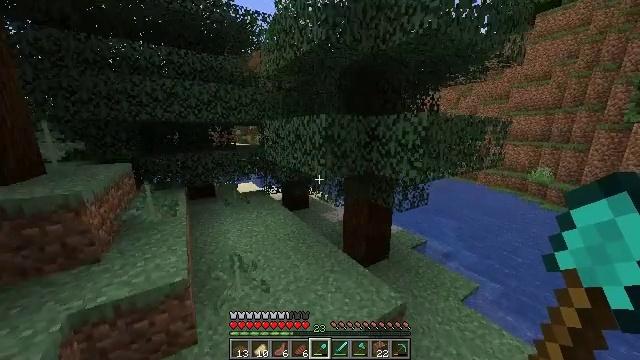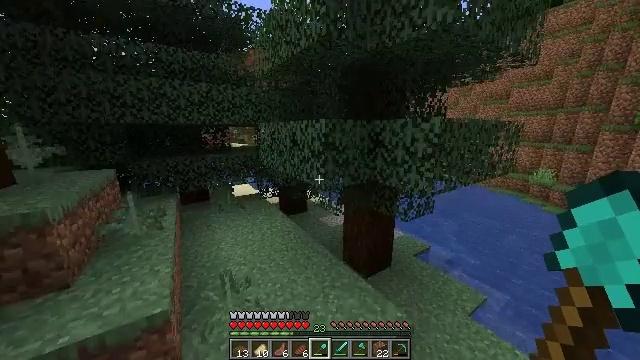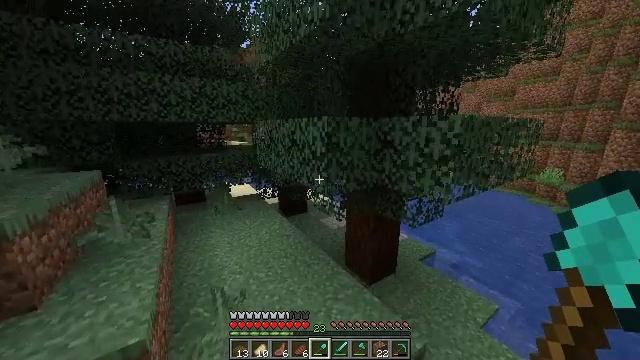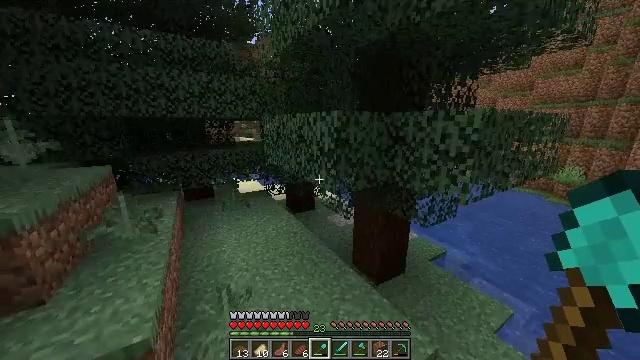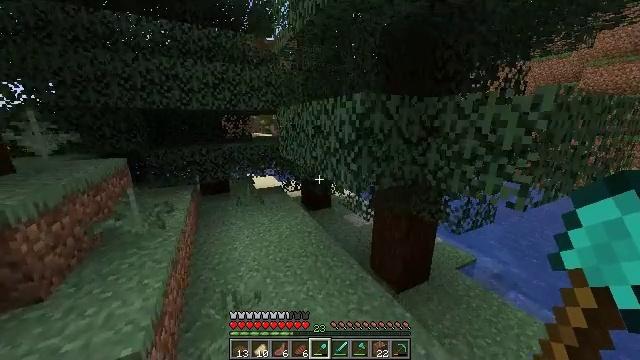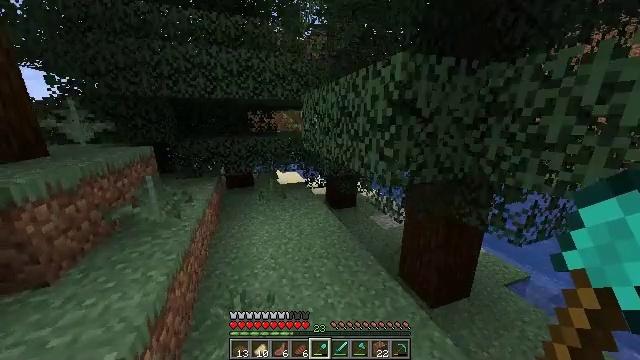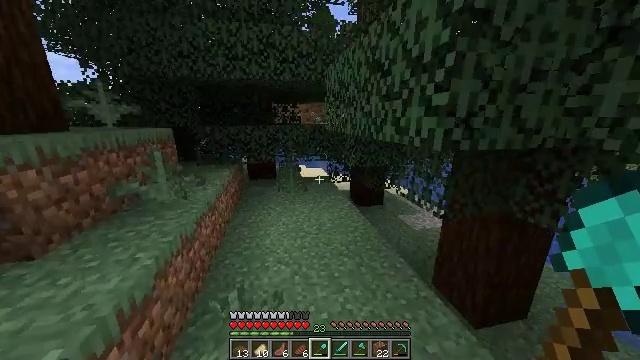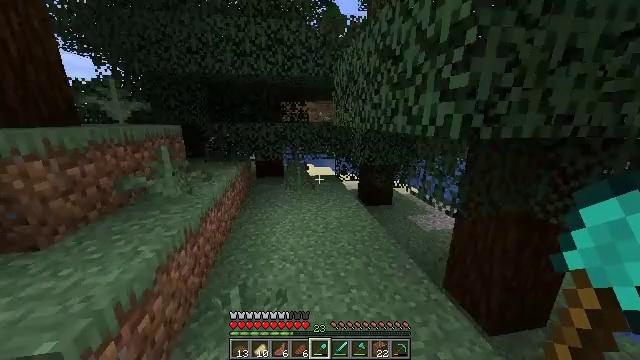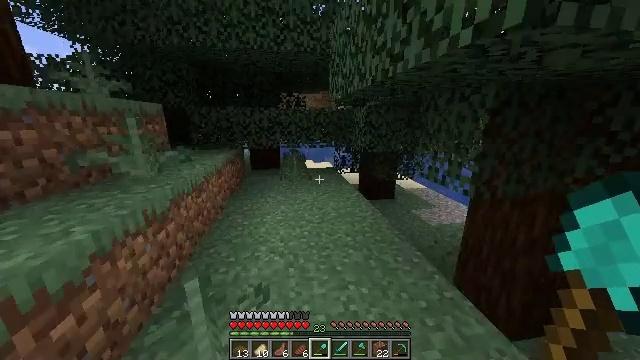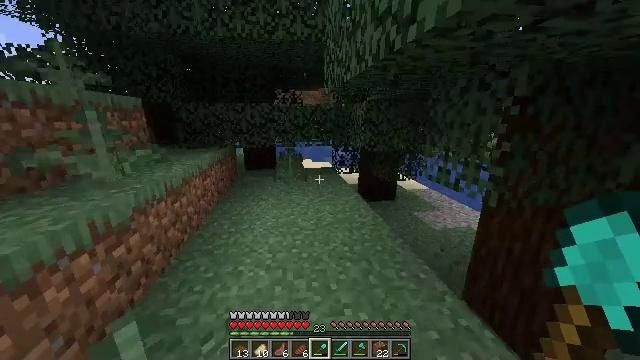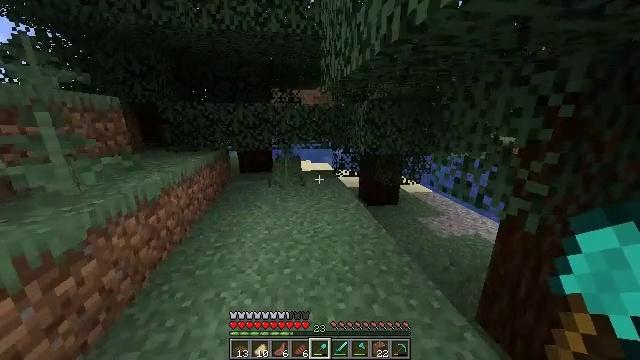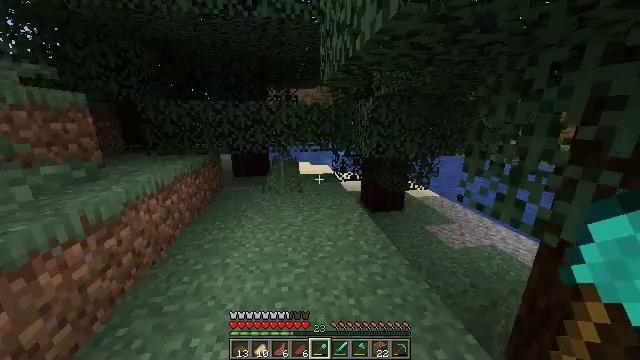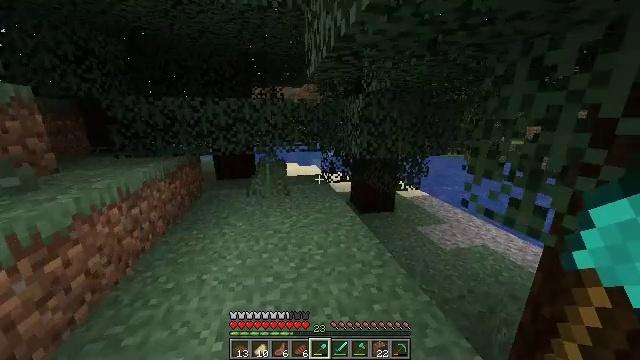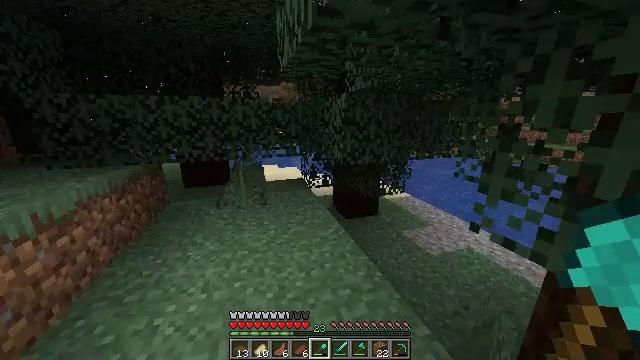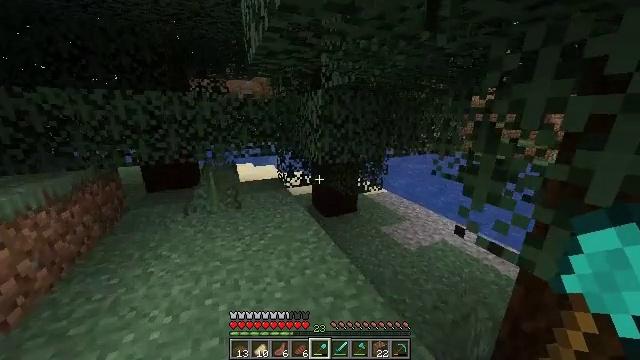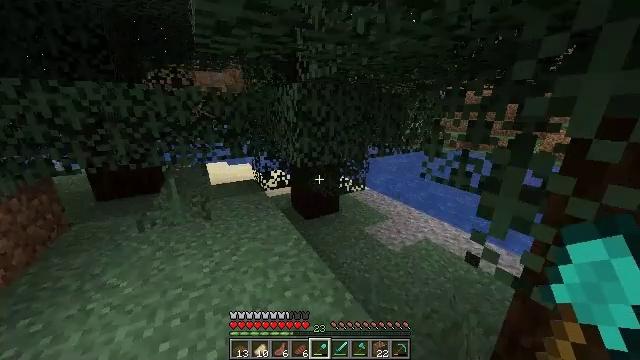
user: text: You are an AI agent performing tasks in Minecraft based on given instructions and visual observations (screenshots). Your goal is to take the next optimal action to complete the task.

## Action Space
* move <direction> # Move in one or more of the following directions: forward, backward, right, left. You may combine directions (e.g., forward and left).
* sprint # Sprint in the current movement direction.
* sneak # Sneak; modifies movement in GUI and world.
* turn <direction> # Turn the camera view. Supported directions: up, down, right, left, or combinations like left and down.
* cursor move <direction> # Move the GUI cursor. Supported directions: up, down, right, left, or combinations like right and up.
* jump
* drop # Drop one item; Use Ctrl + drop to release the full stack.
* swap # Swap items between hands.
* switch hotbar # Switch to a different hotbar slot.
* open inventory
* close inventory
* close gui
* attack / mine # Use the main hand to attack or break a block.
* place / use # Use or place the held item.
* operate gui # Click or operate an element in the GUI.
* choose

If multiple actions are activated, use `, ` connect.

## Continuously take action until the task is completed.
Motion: motion action
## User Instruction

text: Hunt animals.
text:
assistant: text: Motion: move forward, jump
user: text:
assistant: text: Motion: move forward, jump
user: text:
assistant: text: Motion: move forward, turn left
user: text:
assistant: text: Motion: move forward, turn left
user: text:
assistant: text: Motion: move forward, turn left
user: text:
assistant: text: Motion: move forward, turn left
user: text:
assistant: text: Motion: move forward, turn left
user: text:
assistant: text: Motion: move forward
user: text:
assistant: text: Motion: move forward
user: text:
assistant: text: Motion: move forward
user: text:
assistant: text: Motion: move forward
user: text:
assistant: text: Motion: move forward, turn right
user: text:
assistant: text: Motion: move forward, turn right
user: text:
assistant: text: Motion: move forward, turn right
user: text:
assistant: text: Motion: move forward, turn right and down
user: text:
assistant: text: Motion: move forward, turn right and down
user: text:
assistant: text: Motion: move forward, turn right
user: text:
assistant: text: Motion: move forward, turn right and down
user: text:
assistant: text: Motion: move forward, turn right
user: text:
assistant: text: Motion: move forward, turn right
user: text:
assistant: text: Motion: move forward, turn right
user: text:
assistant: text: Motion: move forward, turn right
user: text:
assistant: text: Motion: move forward
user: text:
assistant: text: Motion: move forward and move right
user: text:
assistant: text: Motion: move forward and move right
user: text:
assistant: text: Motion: move forward and move right
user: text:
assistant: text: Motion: move forward and move right, turn left
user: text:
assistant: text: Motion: move forward and move right, turn left
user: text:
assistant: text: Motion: move forward and move right, turn left
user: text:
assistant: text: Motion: move forward and move right, sprint, turn left and up